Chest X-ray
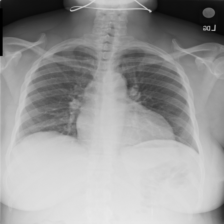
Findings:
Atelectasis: negative
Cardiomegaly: positive
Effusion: negative
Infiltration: negative
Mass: negative
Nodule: negative
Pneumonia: negative
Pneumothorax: negative
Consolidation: negative
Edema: negative
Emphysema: negative
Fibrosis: negative
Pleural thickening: negative
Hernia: negative